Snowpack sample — Buffalo Mountain, Silverthorne, Colorado, USA (2/22/26, 2:02 PM MST)
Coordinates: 39.622, -106.113
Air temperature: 33 °F
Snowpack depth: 63 cm
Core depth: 20 cm
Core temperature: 23 °F
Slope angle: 11°, slope face: 116°
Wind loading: low
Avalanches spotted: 0
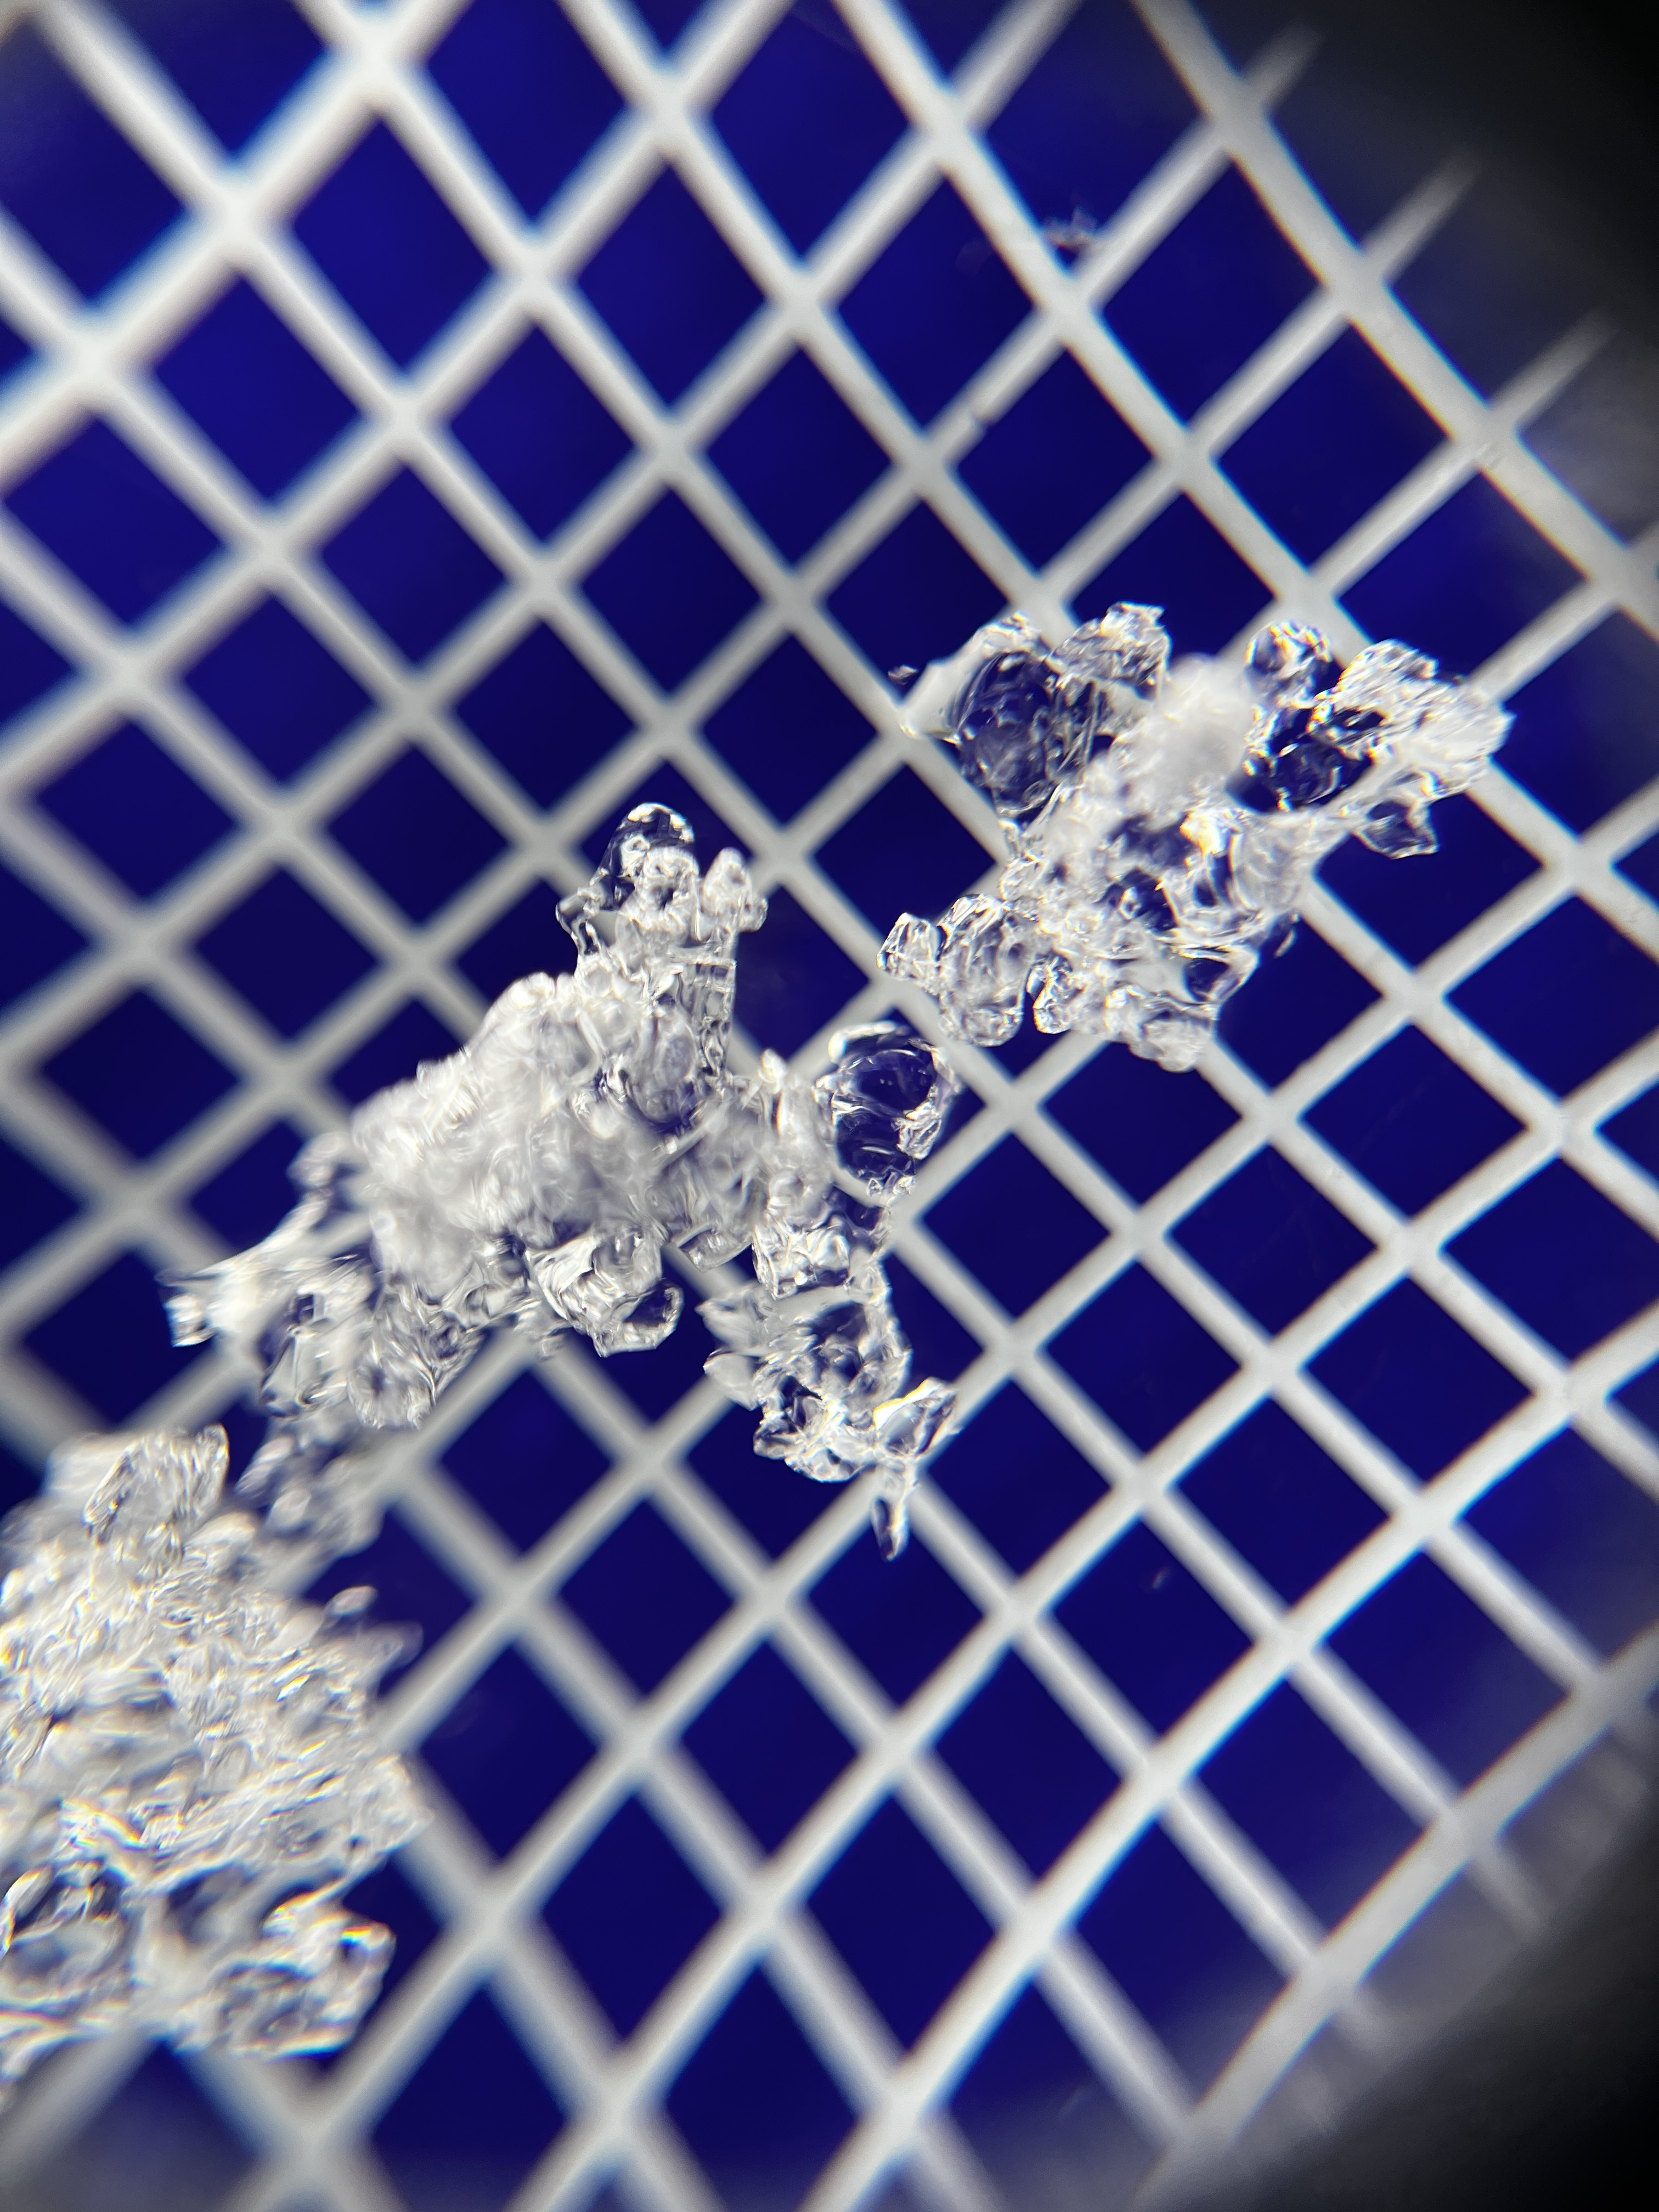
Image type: magnified_profile
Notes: In a firebreak similar to site 1, minimal wind loading with no spotted avalanches (not many faces in view though)